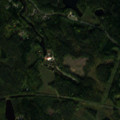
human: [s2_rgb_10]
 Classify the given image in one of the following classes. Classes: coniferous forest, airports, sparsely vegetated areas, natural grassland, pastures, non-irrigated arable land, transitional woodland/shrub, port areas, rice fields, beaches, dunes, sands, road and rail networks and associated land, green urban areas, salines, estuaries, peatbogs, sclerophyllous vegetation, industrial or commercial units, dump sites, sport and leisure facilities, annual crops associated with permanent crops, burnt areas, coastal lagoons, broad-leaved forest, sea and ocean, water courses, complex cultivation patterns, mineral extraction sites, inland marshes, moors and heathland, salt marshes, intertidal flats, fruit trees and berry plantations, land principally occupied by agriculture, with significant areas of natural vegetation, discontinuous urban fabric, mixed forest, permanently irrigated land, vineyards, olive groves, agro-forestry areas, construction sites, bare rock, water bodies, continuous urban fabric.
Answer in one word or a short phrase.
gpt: coniferous forest, mixed forest